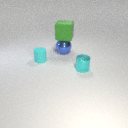
small cyan rubber cylinder to the left of small cyan metal cylinder